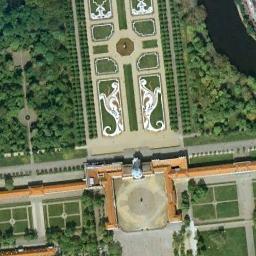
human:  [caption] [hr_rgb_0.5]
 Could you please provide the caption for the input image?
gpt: The palace is surrounded by lush forests .

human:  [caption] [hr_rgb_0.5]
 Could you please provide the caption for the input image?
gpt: The orange palace has a tower and some green areas and a river is next to the palace .

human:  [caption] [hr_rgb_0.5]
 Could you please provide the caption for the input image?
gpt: The palace is on the grass surrounded by trees .

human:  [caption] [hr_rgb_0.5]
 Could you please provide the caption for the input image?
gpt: There are some trees near the palace .

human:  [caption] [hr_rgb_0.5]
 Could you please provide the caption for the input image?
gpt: There are green trees and lawns beside the palace .